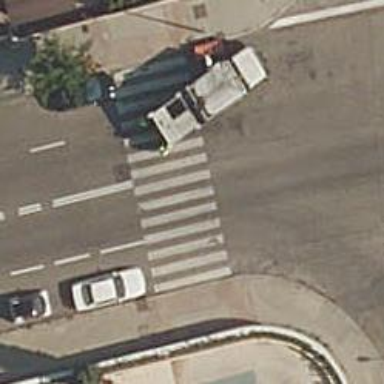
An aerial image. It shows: Uncontrolled crossing on the road.